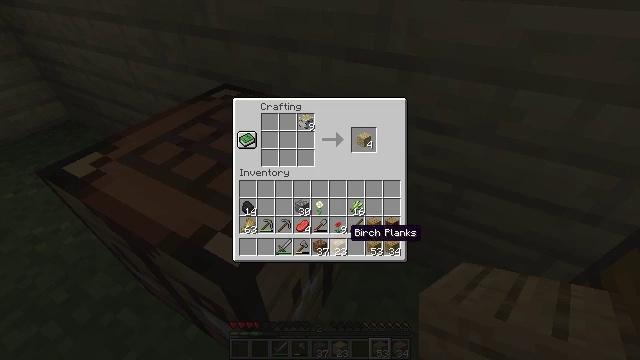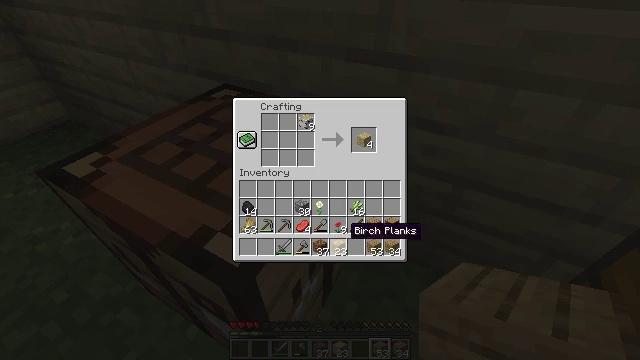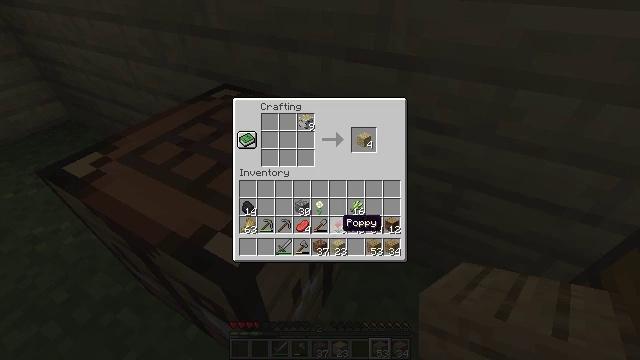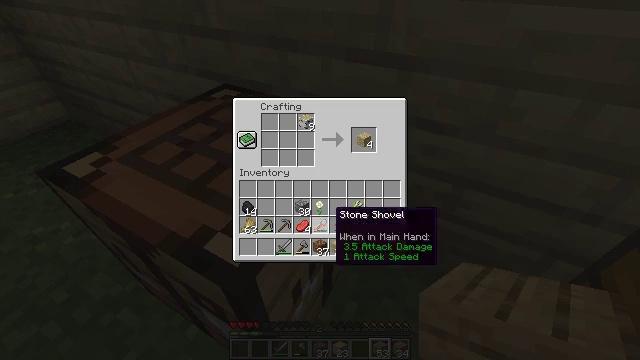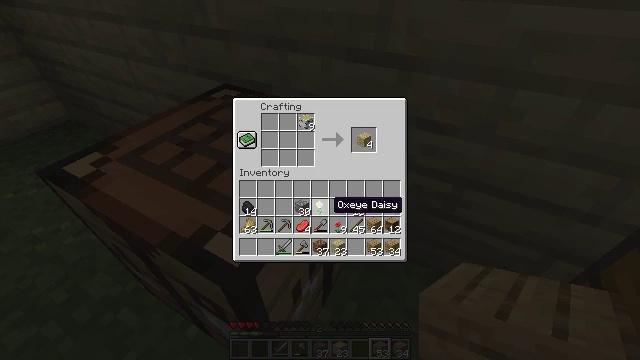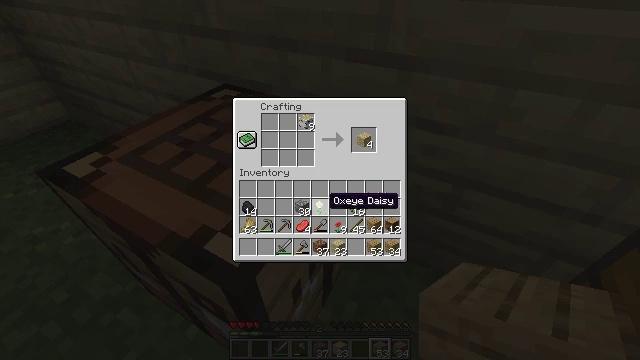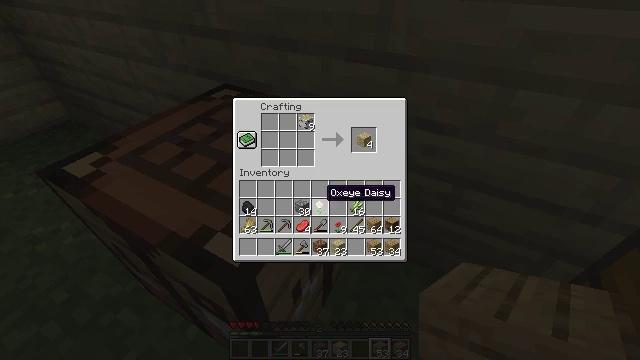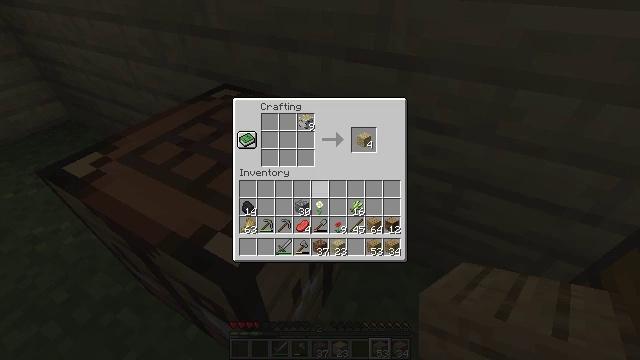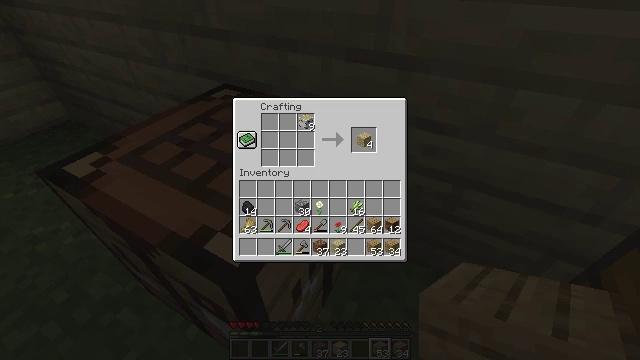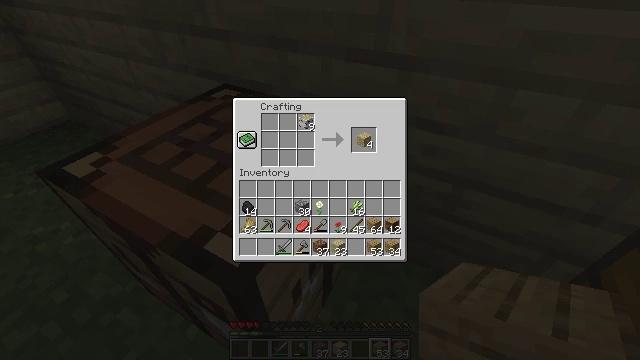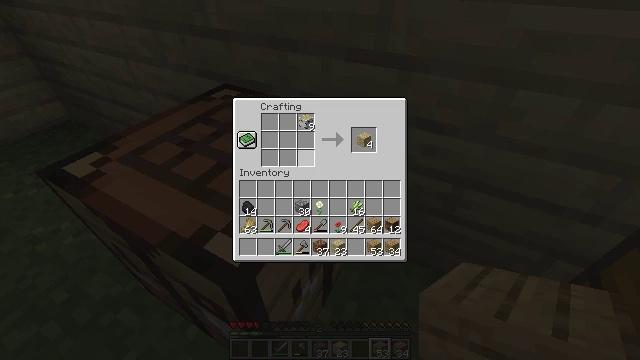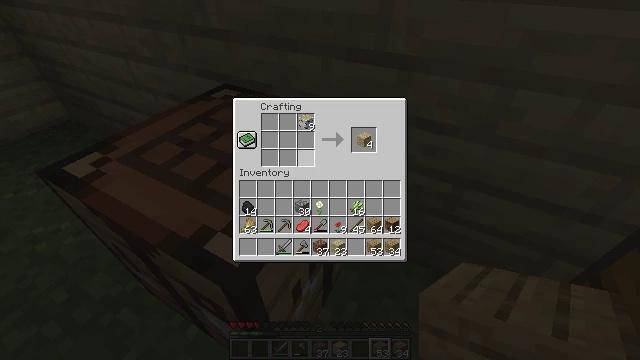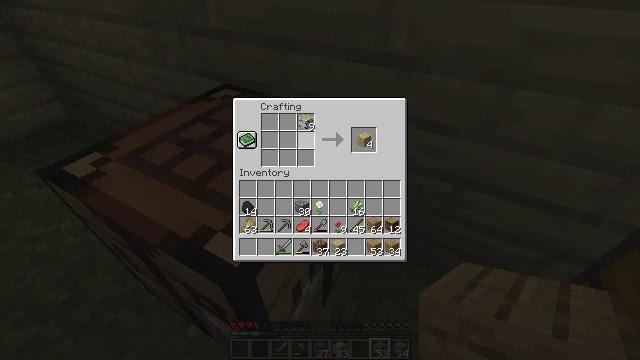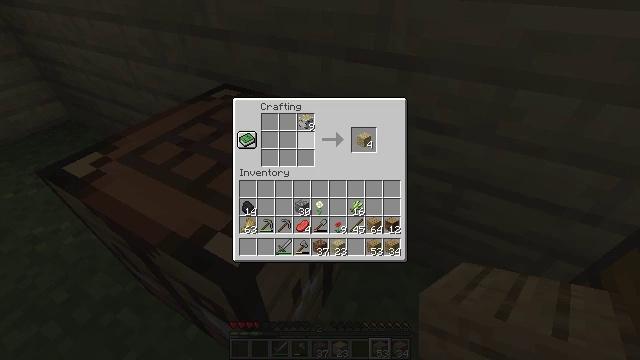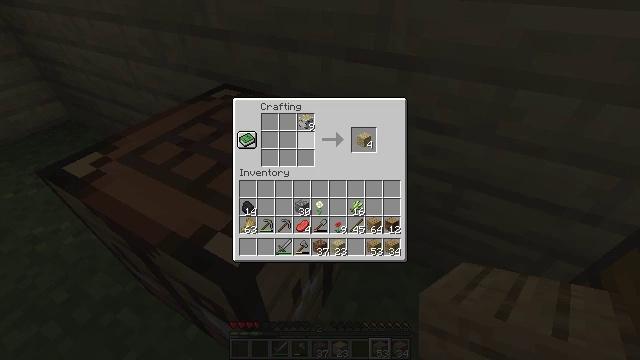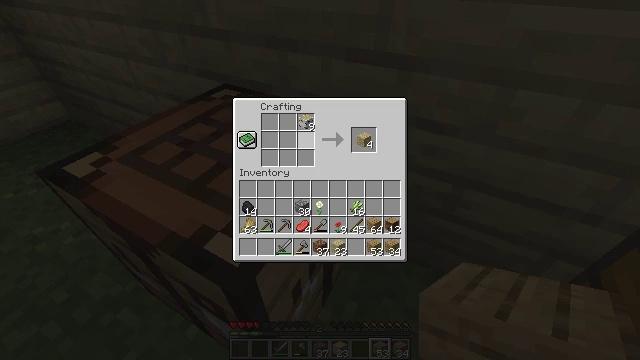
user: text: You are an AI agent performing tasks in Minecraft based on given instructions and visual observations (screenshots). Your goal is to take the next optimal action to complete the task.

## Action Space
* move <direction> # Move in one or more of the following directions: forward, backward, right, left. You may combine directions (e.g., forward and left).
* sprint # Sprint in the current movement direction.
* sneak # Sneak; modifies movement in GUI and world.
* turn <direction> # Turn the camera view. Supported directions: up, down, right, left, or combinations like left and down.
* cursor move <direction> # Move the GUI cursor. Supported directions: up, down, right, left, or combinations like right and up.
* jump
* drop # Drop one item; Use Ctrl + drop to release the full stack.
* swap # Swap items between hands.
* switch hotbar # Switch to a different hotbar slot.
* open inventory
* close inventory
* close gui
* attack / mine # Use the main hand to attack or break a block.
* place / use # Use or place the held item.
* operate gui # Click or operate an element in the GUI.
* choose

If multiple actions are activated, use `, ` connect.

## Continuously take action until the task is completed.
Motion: motion action
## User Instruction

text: Use the crafting table to make a birch door.
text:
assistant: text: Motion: no_op
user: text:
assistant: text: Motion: cursor move left and up
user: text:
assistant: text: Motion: cursor move left and up
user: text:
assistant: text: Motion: cursor move up
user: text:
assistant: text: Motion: no_op
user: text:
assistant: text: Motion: cursor move up
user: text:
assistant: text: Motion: cursor move up
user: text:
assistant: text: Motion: cursor move up
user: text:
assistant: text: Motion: no_op
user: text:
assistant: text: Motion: no_op
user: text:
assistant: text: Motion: cursor move up
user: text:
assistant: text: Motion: cursor move up
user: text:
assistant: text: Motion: no_op
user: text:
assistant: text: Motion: no_op
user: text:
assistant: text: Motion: no_op
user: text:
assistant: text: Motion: no_op
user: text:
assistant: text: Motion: no_op
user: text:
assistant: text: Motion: no_op
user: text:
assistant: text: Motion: no_op
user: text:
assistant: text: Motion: no_op
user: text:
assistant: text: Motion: no_op
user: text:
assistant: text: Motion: no_op
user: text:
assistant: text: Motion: no_op
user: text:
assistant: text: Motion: no_op
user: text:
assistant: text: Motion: no_op
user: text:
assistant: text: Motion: no_op
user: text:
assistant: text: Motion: no_op
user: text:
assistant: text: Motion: no_op
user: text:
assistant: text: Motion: operate gui
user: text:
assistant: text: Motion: operate gui